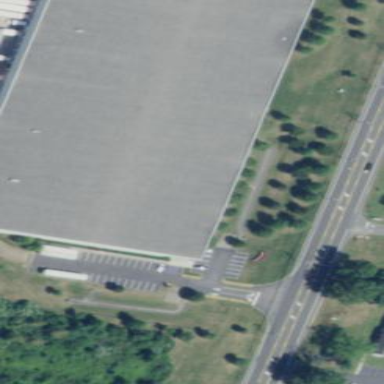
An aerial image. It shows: Warehouse.